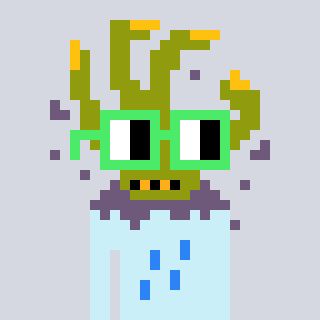
a pixel art character with square light green glasses, a zombie-hand-shaped head and a cold-colored body on a cool background